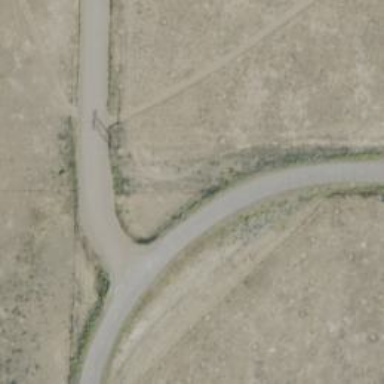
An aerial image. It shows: Tertiary road with asphalt surface. The road has grade1 tracktype.